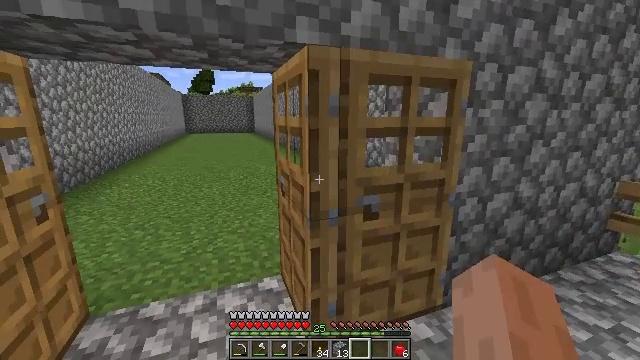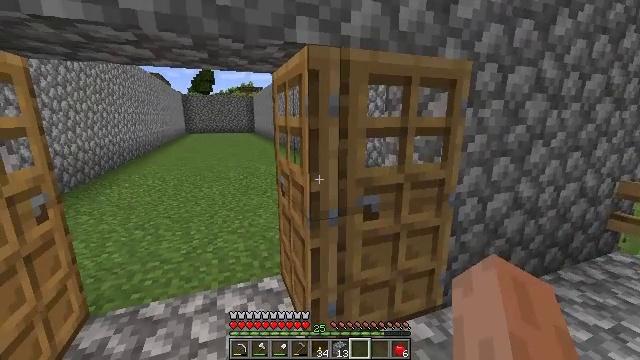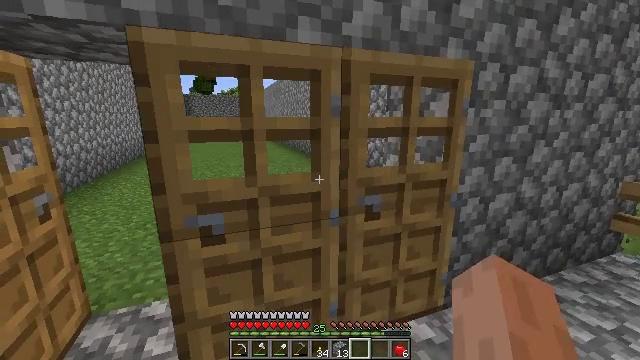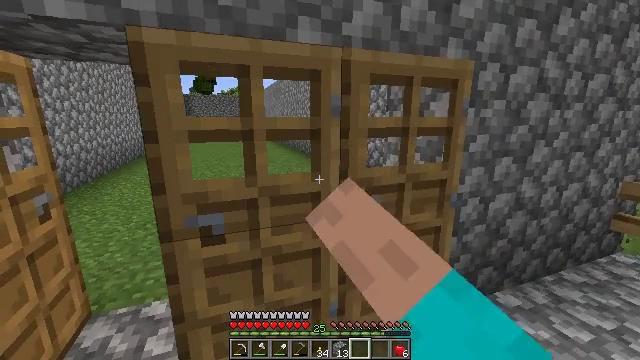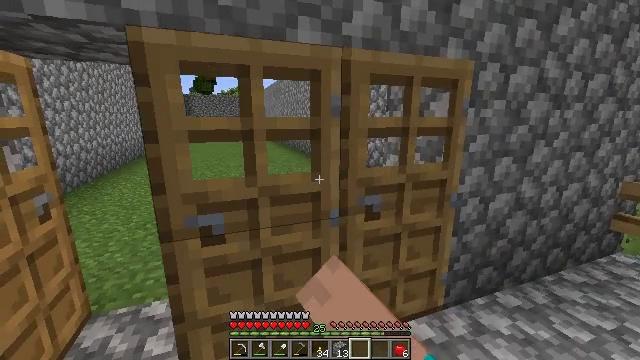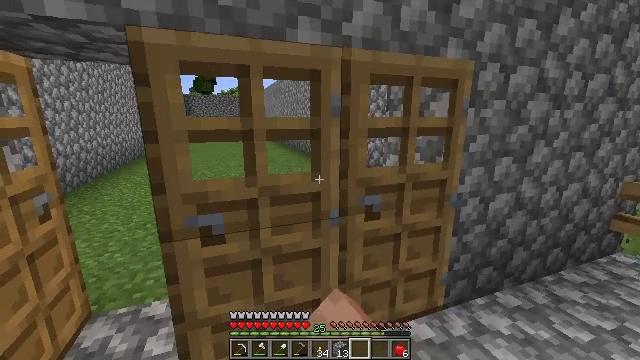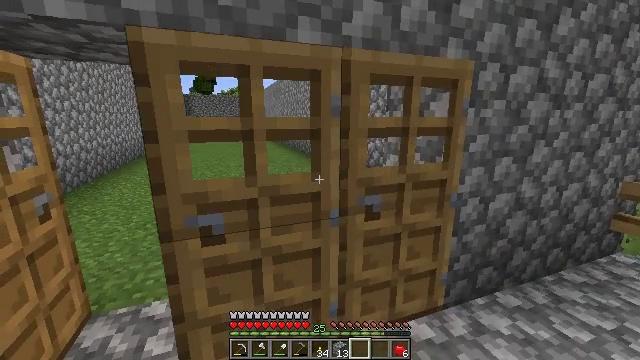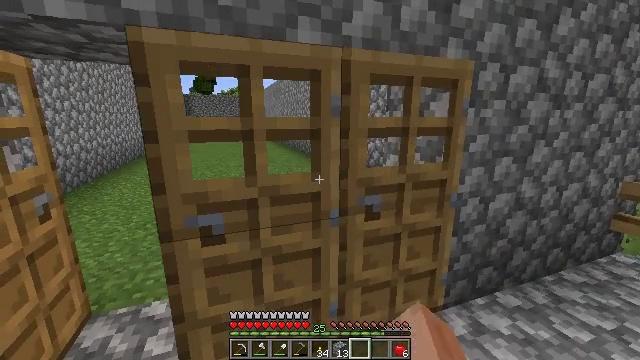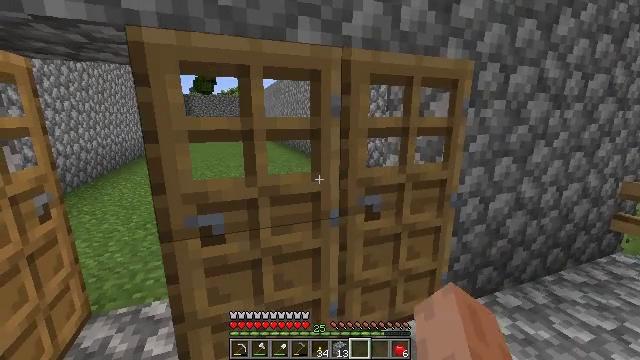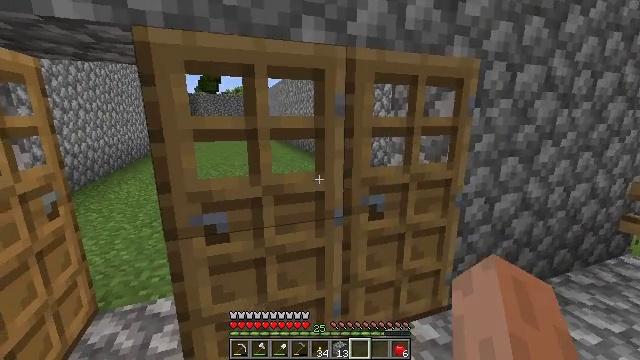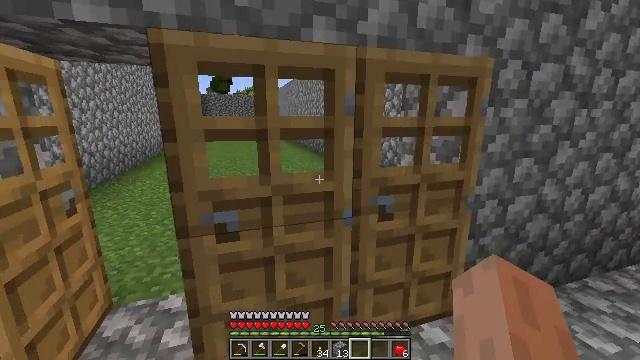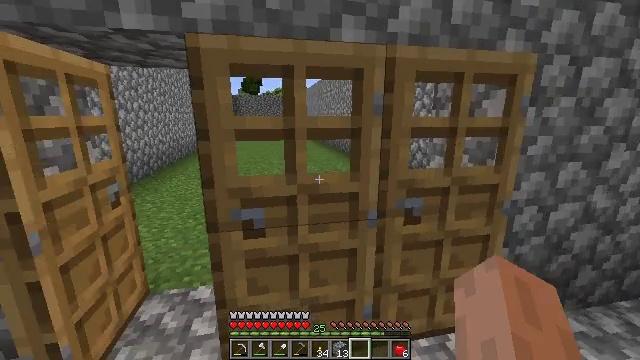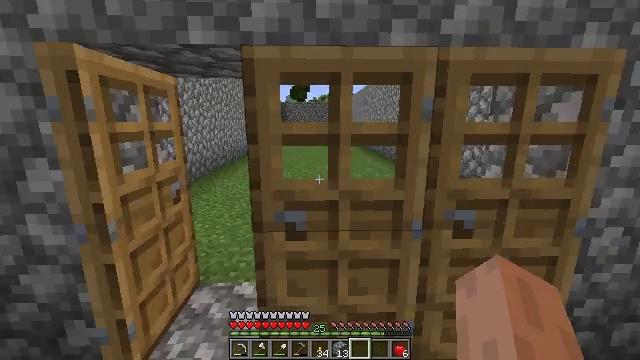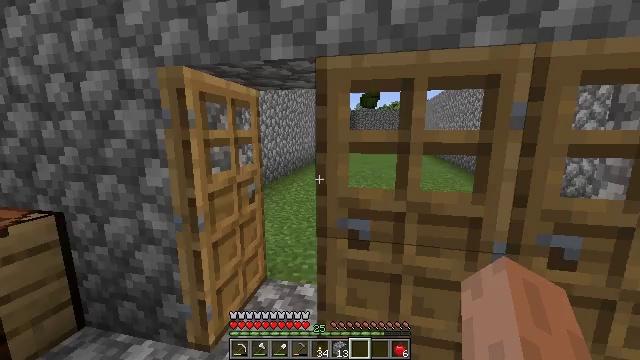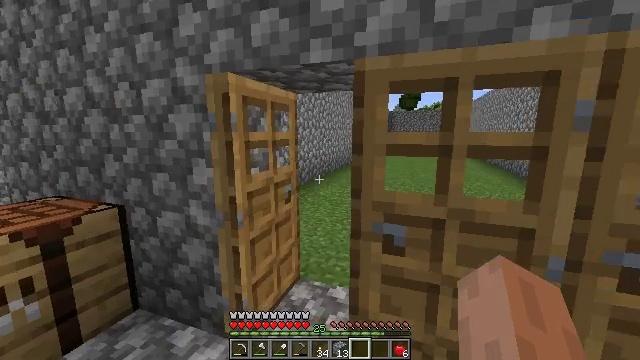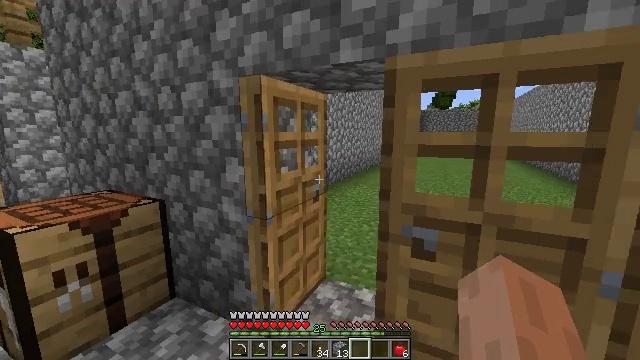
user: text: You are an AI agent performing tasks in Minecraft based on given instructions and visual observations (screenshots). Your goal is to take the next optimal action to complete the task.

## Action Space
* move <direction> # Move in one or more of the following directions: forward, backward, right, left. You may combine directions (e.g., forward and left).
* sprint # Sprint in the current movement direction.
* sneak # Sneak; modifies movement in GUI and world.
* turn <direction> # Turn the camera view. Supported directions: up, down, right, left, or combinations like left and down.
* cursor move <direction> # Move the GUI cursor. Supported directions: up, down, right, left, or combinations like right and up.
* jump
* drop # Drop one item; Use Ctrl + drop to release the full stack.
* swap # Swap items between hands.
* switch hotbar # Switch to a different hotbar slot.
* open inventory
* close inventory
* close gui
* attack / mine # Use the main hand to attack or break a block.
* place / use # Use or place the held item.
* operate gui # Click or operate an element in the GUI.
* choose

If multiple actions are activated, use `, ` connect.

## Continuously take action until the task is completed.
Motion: motion action
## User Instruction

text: Attack the oak door to gather it.
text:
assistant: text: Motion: no_op
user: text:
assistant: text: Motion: use / place
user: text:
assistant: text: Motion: use / place
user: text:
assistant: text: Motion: no_op
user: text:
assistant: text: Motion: no_op
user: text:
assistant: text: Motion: no_op
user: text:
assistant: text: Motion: no_op
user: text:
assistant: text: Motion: no_op
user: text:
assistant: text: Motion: no_op
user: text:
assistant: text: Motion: turn left
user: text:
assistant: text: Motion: turn left
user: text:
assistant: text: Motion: turn left and up
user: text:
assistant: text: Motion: turn left and up
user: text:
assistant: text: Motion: turn left
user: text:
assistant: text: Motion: turn left
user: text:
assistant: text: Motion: turn left
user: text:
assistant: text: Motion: turn left
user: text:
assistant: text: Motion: no_op
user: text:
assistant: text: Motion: use / place
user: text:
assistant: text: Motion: use / place
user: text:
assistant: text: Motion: use / place
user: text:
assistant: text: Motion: no_op
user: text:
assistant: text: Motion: no_op
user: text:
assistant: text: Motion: no_op
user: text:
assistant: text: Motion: no_op
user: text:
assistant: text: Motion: turn right
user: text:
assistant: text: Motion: turn right
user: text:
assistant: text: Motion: turn right
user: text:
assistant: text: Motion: turn right, switch to hotbar 2
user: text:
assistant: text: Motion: switch to hotbar 2